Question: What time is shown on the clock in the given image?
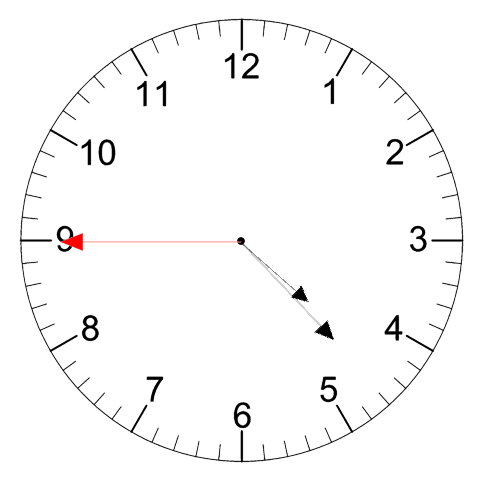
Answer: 04:22:45